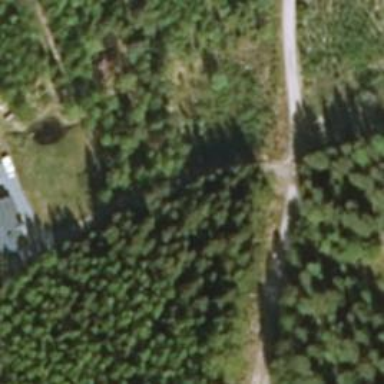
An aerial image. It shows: Driveway.